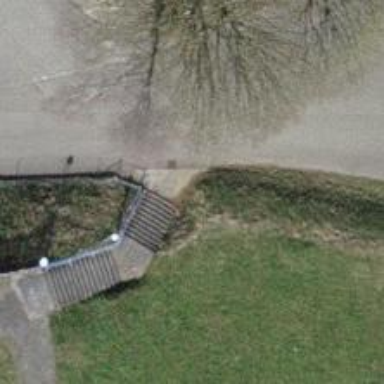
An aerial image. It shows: Set of steps on the road.